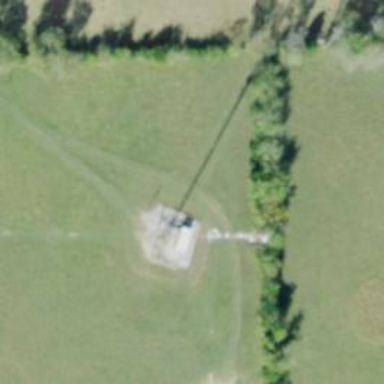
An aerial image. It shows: Mast tower used for communication.